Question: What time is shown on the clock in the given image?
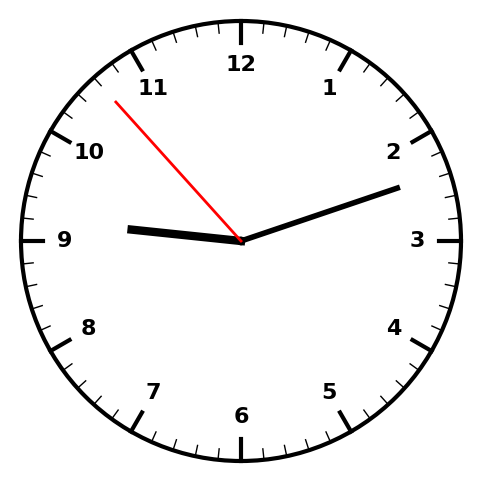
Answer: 09:11:53